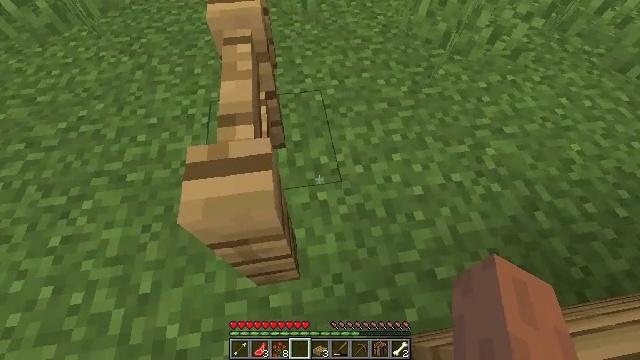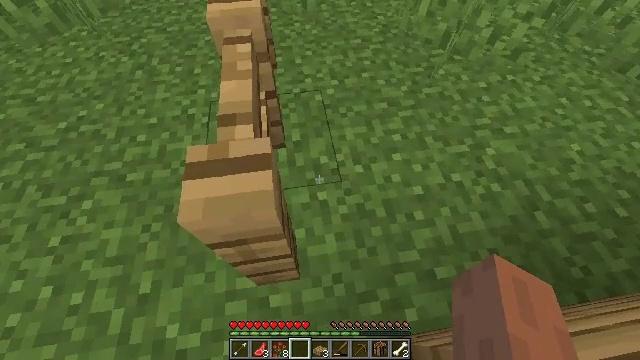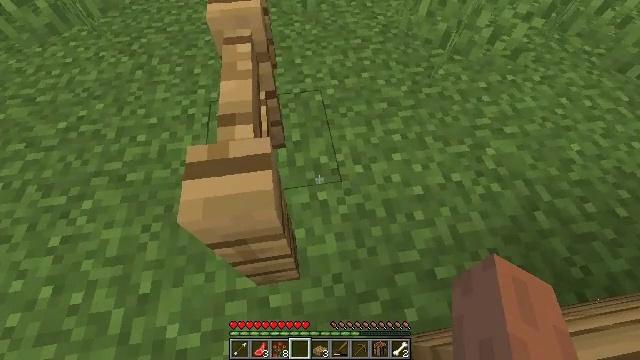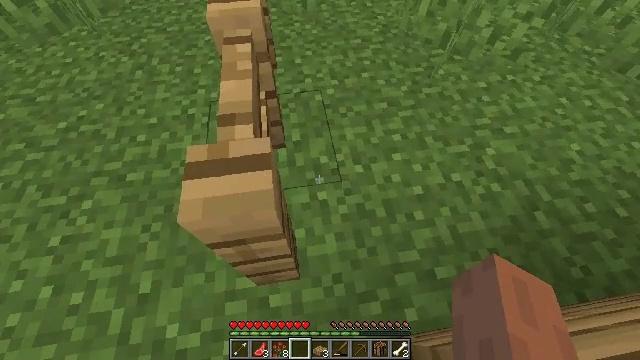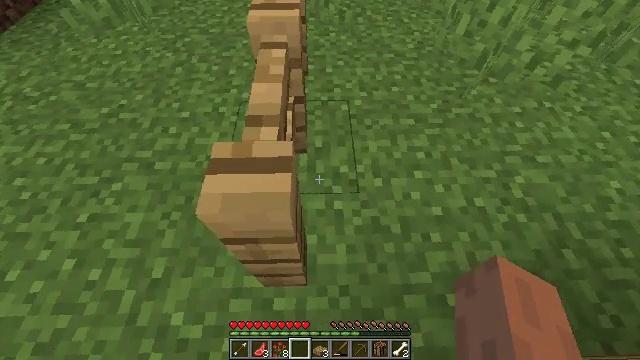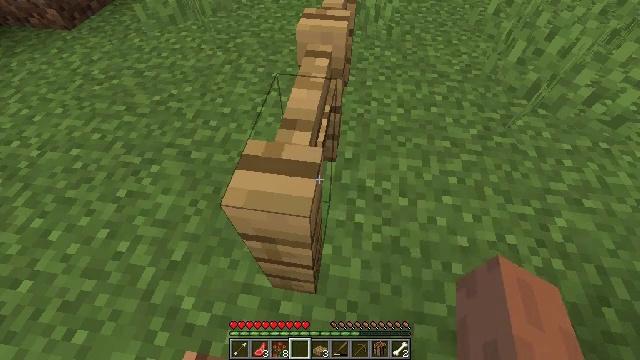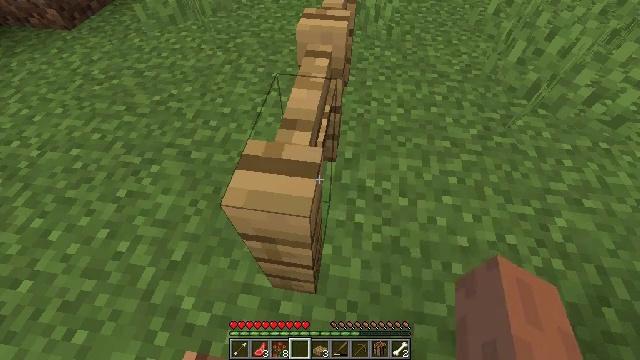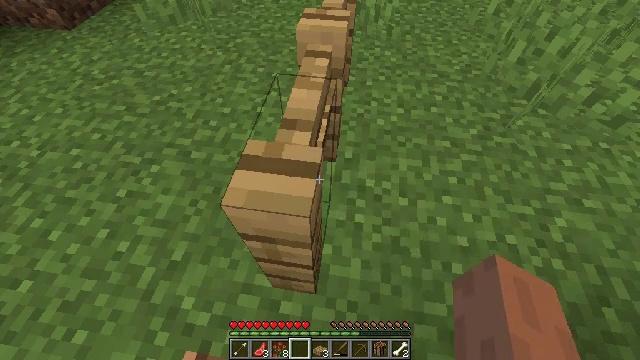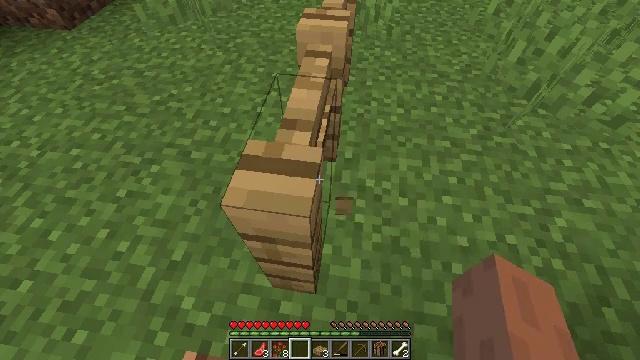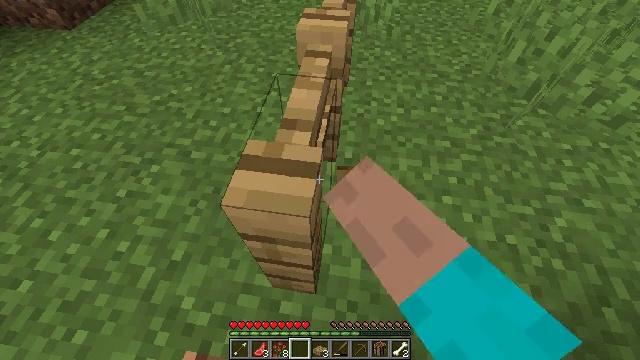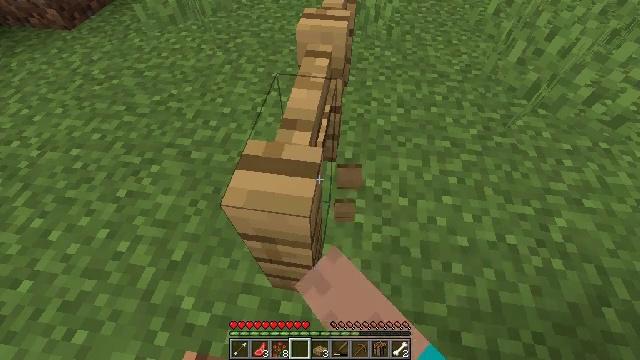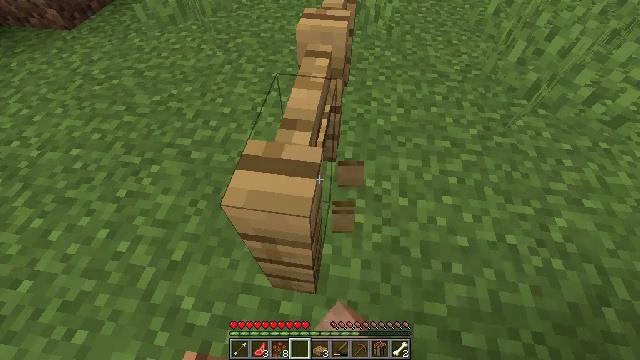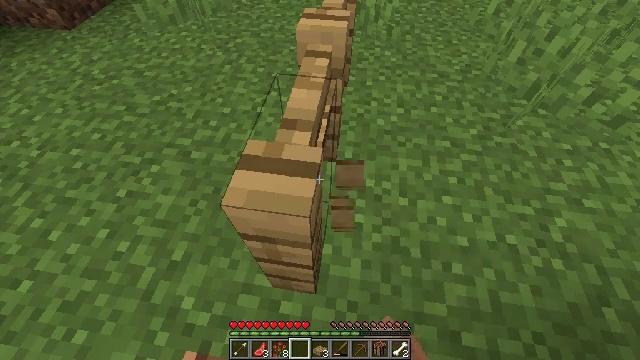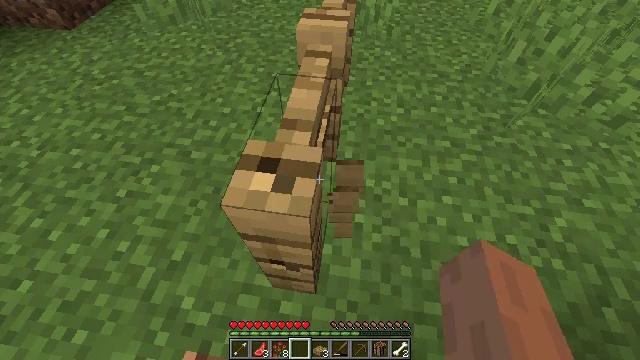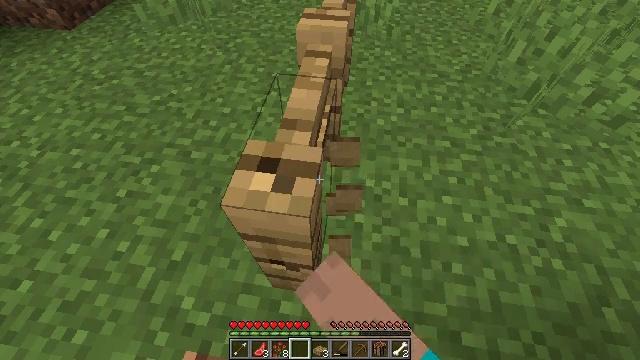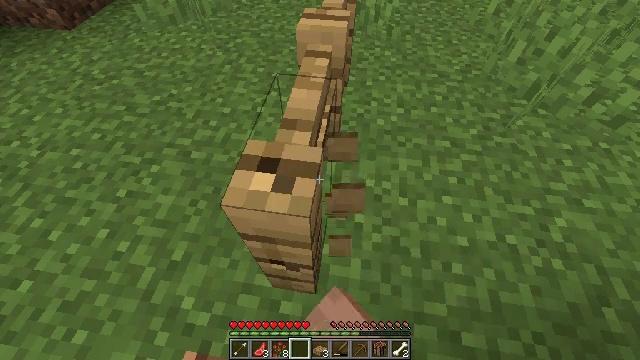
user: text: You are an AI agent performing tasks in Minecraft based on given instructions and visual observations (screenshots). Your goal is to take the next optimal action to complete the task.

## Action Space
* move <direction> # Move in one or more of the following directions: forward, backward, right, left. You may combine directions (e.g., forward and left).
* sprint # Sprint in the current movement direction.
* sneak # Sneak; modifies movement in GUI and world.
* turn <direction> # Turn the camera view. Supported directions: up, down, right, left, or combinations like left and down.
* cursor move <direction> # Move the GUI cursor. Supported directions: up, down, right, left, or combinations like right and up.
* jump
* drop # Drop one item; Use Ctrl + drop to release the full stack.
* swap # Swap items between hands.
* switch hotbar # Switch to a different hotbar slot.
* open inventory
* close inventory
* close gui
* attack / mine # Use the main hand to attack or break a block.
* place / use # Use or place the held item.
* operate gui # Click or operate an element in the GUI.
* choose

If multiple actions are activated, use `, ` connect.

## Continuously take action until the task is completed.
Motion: motion action
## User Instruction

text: Remove the oak fence from its place.
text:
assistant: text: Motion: no_op
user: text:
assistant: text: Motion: no_op
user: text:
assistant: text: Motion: no_op
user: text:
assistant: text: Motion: turn left and up
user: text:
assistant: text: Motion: turn left and up
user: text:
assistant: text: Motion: no_op
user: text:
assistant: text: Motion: no_op
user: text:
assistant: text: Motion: attack / mine
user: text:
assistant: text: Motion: attack / mine
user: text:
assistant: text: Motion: attack / mine
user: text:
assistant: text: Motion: attack / mine
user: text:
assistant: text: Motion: attack / mine
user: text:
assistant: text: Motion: attack / mine
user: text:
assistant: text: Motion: attack / mine
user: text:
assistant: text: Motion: attack / mine
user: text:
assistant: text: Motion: attack / mine
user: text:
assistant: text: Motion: attack / mine
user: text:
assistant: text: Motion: attack / mine
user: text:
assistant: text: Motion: attack / mine
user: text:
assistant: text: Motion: attack / mine
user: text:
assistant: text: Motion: attack / mine
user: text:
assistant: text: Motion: attack / mine
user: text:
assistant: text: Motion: attack / mine
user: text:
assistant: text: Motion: attack / mine
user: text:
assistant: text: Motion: attack / mine
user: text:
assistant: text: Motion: attack / mine
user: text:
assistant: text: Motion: attack / mine
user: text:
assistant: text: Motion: attack / mine
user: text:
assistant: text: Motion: attack / mine
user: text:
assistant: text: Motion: attack / mine